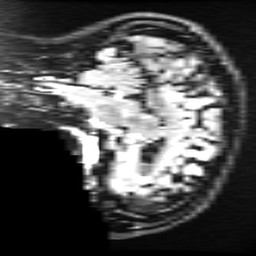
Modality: FLAIR
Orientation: sagittal
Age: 22
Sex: female
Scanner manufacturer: ge
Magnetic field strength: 3 T
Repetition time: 11 s
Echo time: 0.1497 s